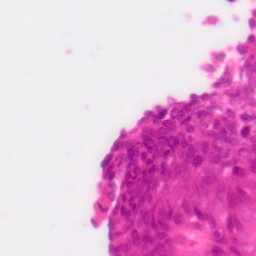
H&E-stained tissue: Colon